Field crop: maize
Growth stage: 2
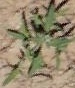
Species: atriplex